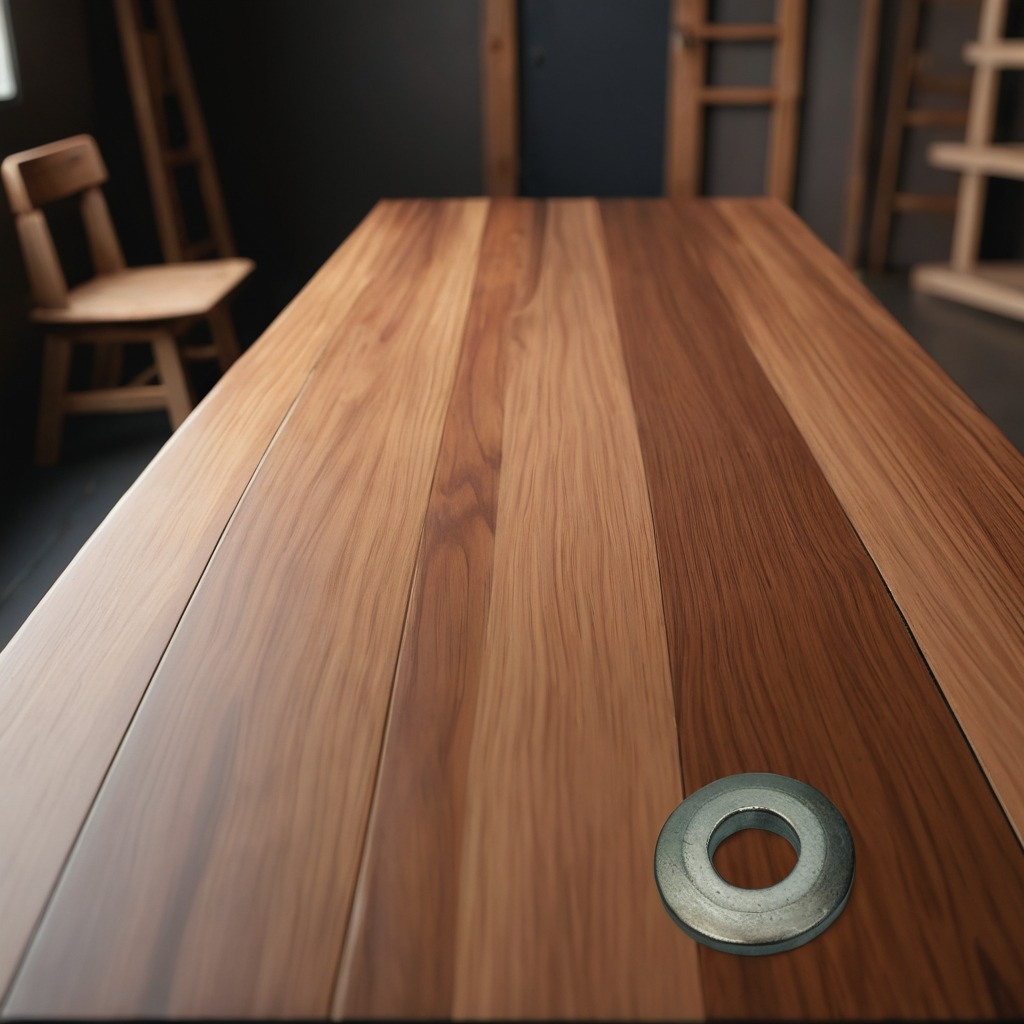
A flat metal washer is lying on the wooden table in a carpentry studio.